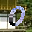
Label: 0